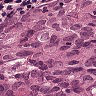
Metastatic tissue present: yes